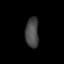
Tissue: prostate
Cell type: Fibroblasts
Senescence score: 0.7064
Nuclear area (px): 390
Mean DAPI intensity: 72.3